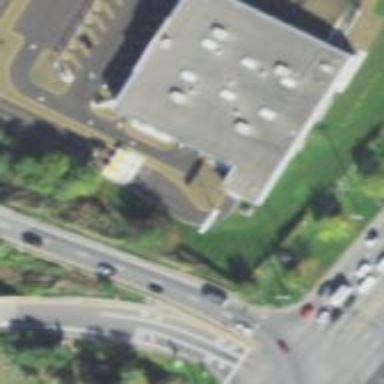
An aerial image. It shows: Retail building.